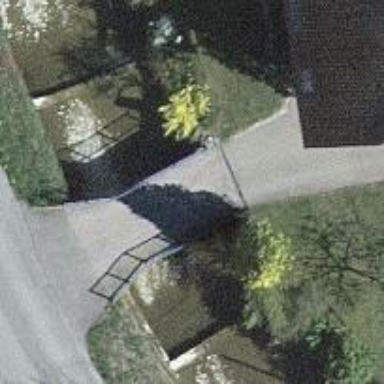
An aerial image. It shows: Driveway bridge connecting two areas.